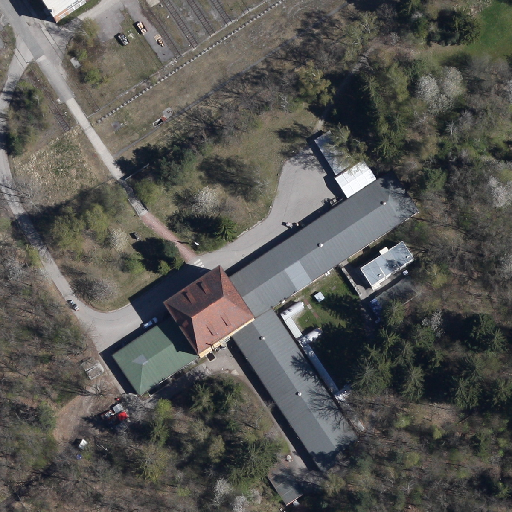
Referring expression: light-duty vehicle